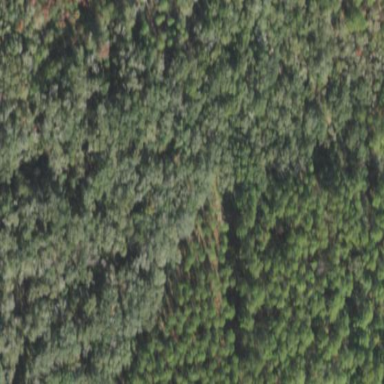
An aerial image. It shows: Mixed woodland with various types of leaves.